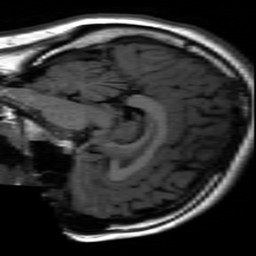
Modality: inplaneT1
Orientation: sagittal
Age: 18
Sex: female
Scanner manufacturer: ge
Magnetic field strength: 3 T
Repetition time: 2.499 s
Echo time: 0.02513 s